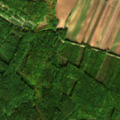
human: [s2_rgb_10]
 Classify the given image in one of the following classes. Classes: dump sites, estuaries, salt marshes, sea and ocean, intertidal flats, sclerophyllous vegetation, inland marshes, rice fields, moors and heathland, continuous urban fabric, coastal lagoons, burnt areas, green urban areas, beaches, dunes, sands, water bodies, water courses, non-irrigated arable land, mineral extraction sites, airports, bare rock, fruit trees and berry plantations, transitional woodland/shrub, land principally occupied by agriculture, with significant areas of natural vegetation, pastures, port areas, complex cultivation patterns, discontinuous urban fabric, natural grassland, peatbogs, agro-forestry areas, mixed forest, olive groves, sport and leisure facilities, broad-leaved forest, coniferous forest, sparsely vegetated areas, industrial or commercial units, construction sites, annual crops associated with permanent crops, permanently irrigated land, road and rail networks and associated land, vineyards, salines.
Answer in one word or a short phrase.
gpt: non-irrigated arable land, land principally occupied by agriculture, with significant areas of natural vegetation, broad-leaved forest